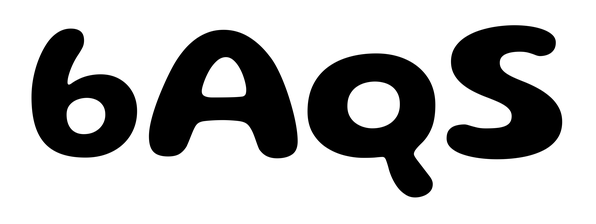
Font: Gluten_SemiBold